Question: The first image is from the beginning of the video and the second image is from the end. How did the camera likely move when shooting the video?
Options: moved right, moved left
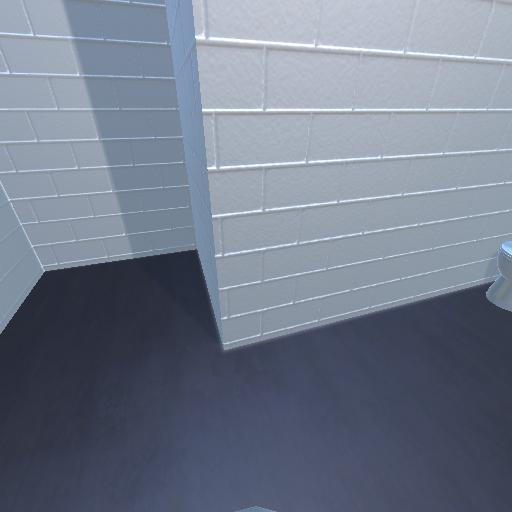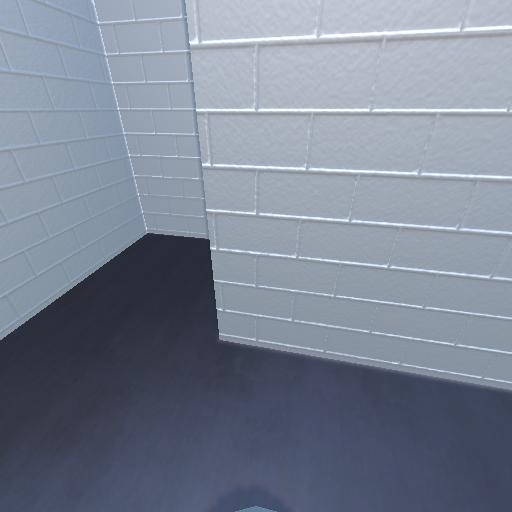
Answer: moved right